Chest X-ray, AP view. Patient: 64 years old, sex F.
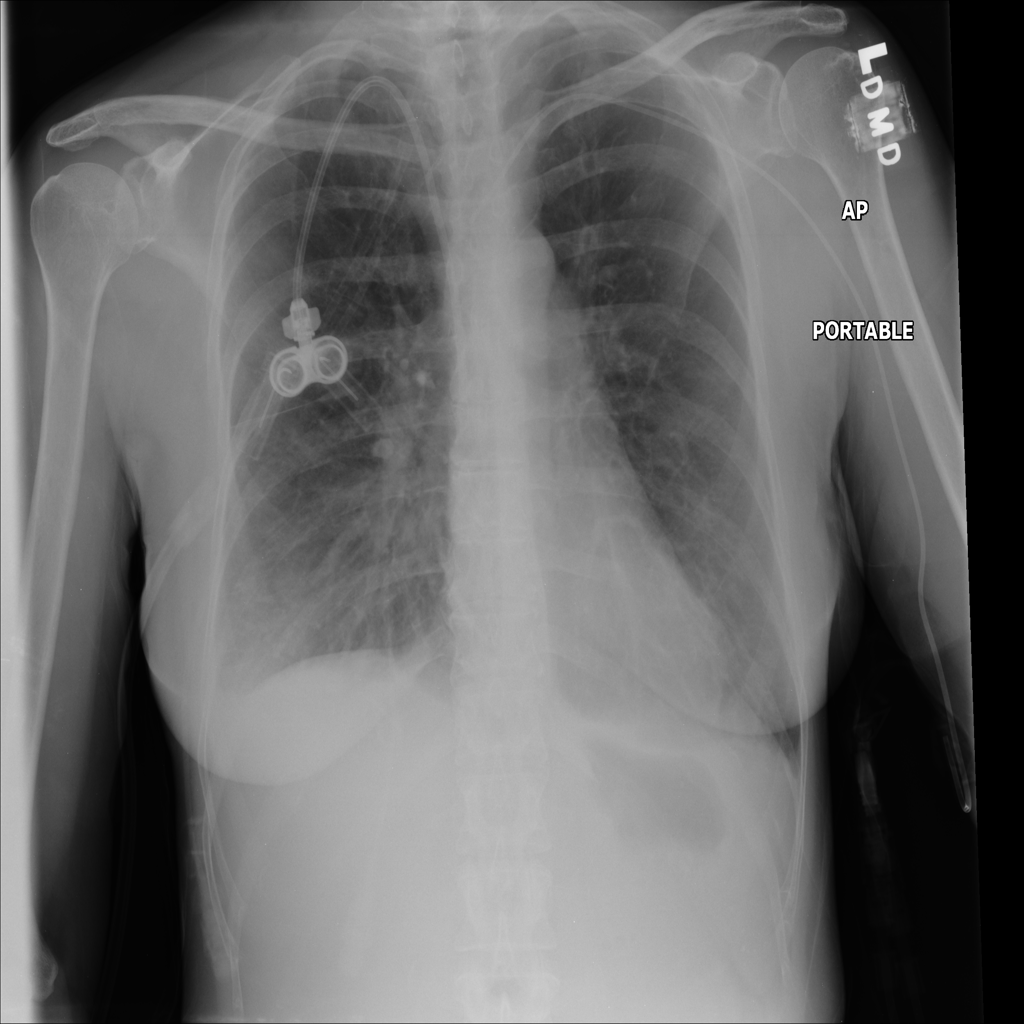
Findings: Effusion